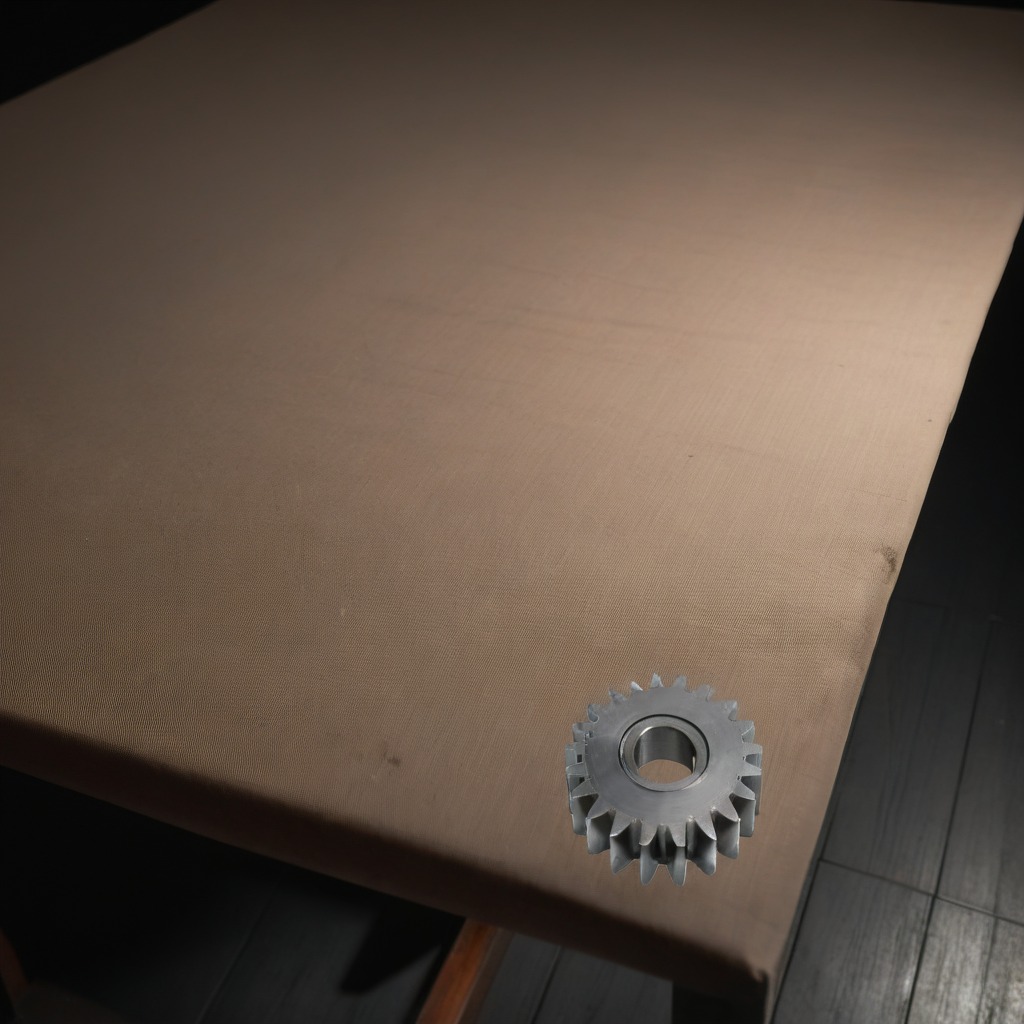
A steel gear with teeth is lying on the wooden table.